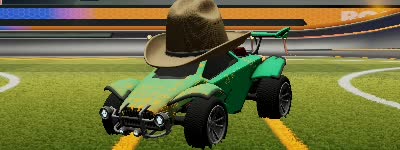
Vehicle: octane